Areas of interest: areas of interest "China Life Insurance Co., Ltd. Tianjin Xiqing Branch"
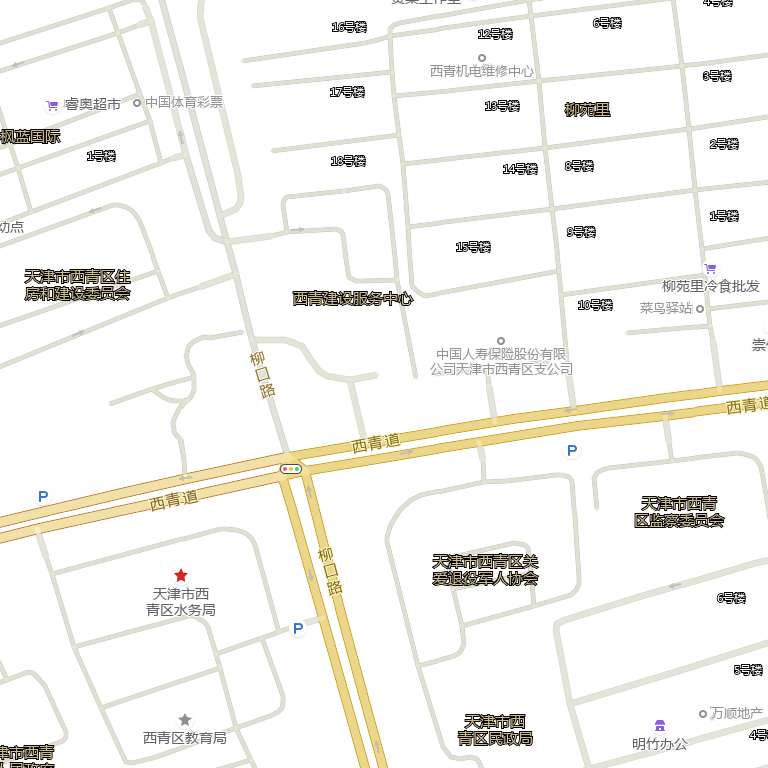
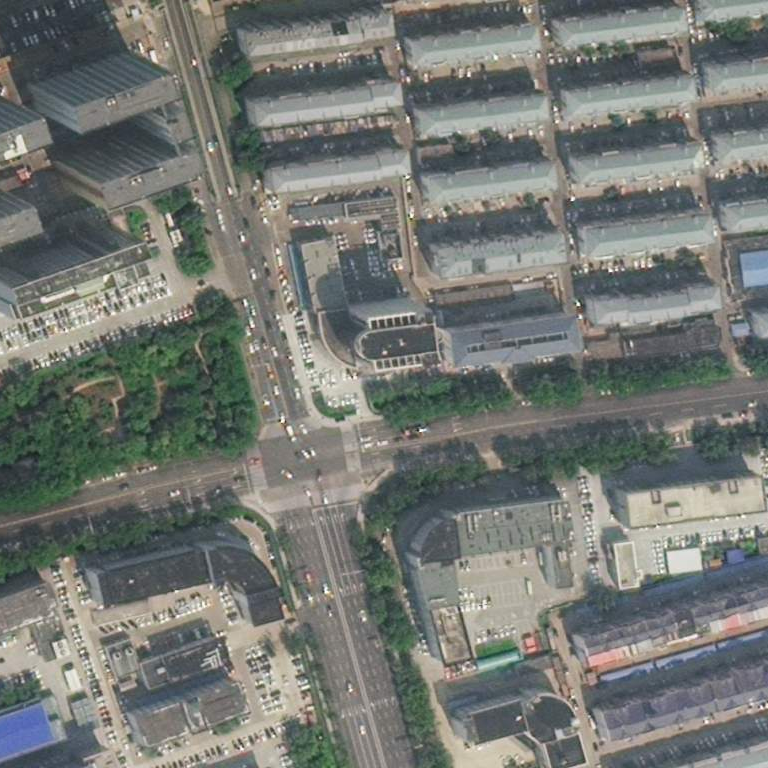